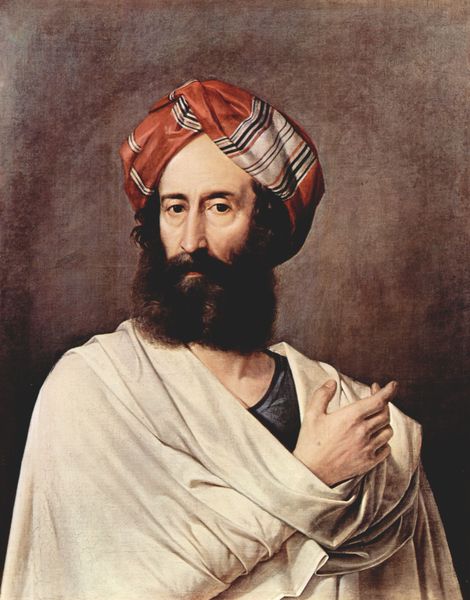
Titel: Ephraim
Künstler: Francesco Hayez
Standort: Terni
Institution: (Privatsammlung)
Schlagwörter: blau, gemälde, hand, kopf, mann, schatten, umhang, weiß, wunde, ocker, braun, finger, geste, grau, hintergrund, mund, nase, schwarz, stirn, blick, rot, tuch, beige, malerei, muster, bart, hemd, wand, arm, augen, falten, gesicht, kragen, vollbart, bild, bildnis, hals, portrait, porträt, öl, auge, gewand, haare, mantel, redner, stoff, decke, brustbild, en face, frontal, lippe, locken, potrait, schulter, ölgemälde, kopftuch, zeigefinger, ernst, pupillen, gestreift, streifen, laken, zeigen, rit, stolz, hager, philosoph, unterhemd, orient, augenringe, backenbart, pupille, wissenschaftler, gestus, arabisch, kraus, halbporträt, jesus, unterarm, toga, rötlich, vorderansicht, dicht, braunrot, fingerzeig, heiliger, deuten, seidentuch, turban, prophet, gewebt, unterlippe, untergewand, mittig, zeigegestus, orientale, tuvh, linke hand, eingewickelt, dunkles haar, djeballa, spitze nase, mustafa, zeigne, zentales auge, blci, schwarzer bart